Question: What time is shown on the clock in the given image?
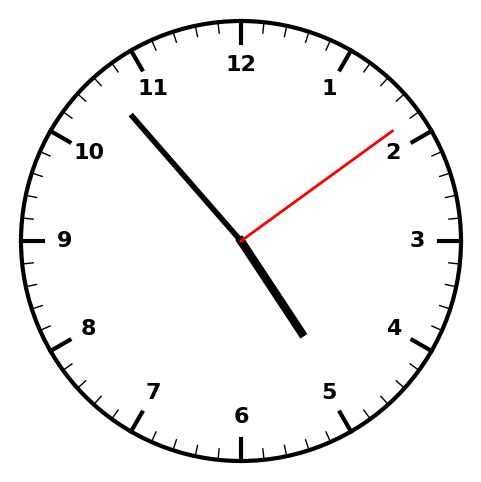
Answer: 04:53:09